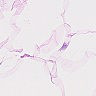
Metastatic tissue present: no